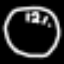
Label: clock